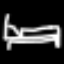
Label: bed